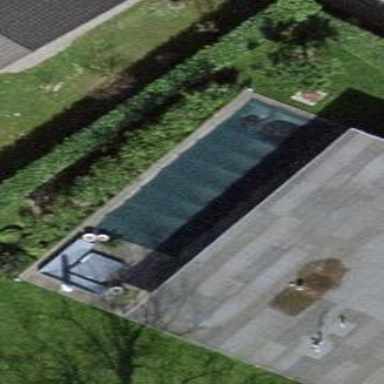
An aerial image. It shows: Swimming pool located in leisure land.